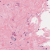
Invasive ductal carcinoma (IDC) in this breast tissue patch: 0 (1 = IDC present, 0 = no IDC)